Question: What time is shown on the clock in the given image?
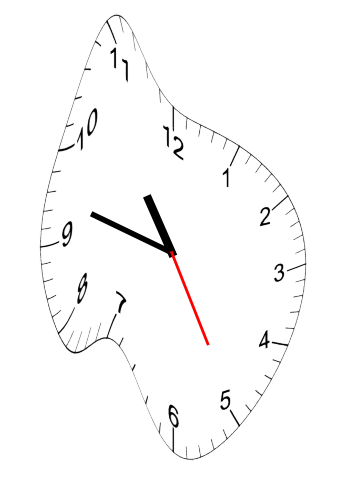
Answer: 10:47:25